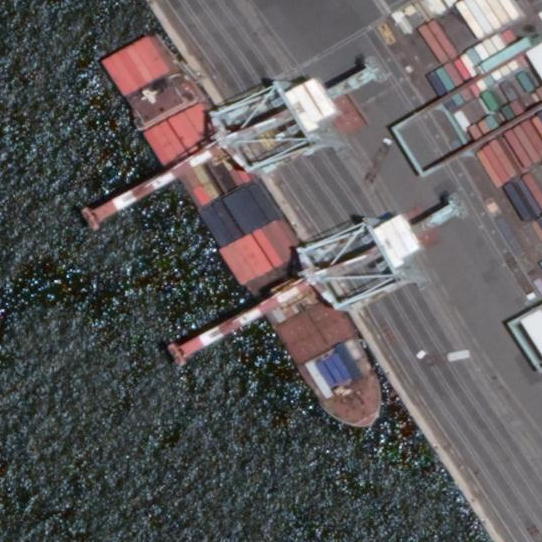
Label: Container_ship